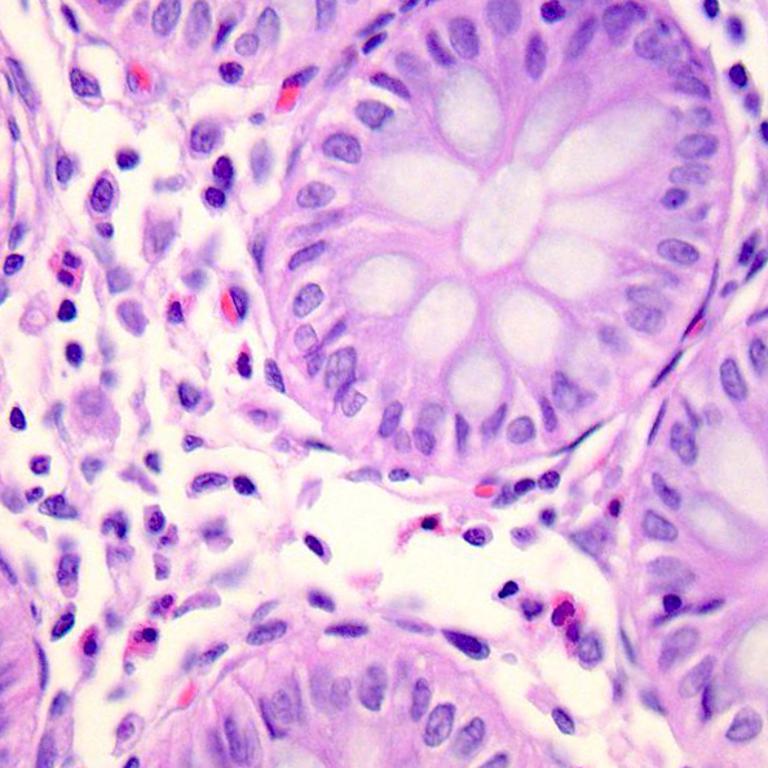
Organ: colon
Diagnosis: benign